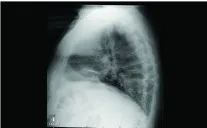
B) Lateral chest radiograph during initial presentation.
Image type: radiology (x_ray)